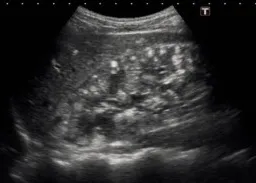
Ultrasonographic study showing multiple well-defined hyperechoic focal lesions diffusely distributed throughout the hepatic.
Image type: radiology (ultrasound)